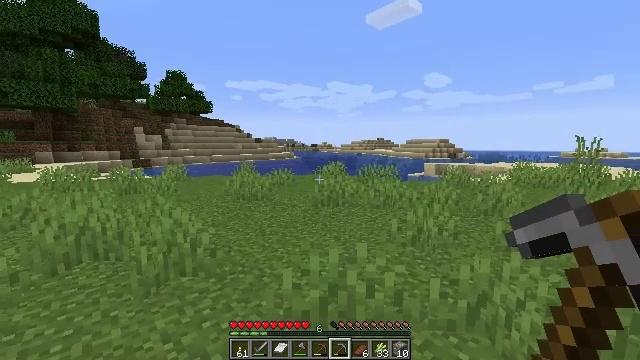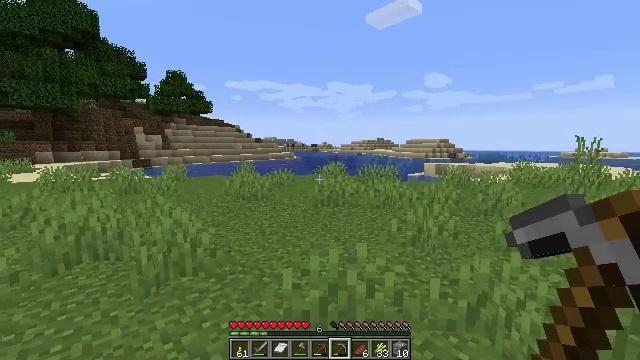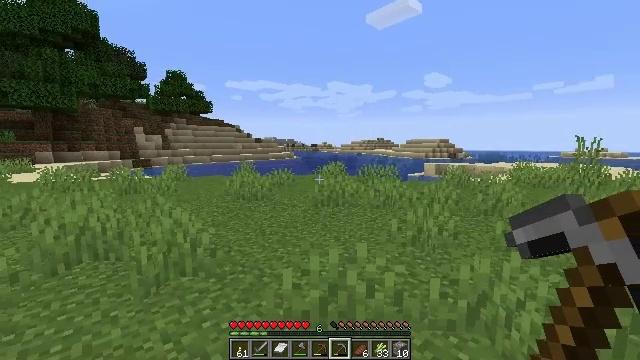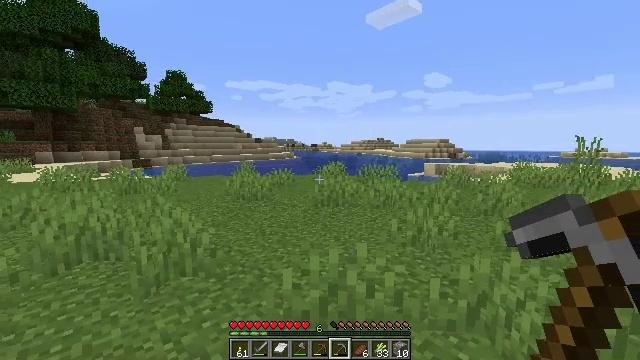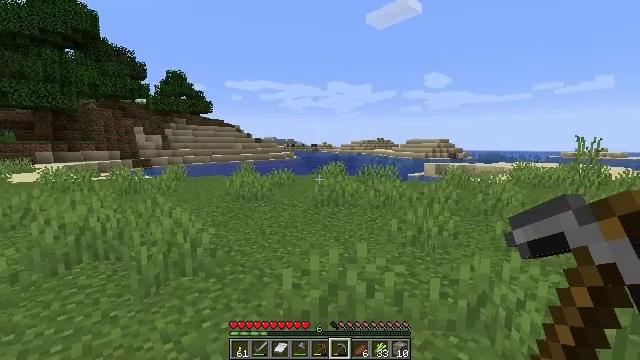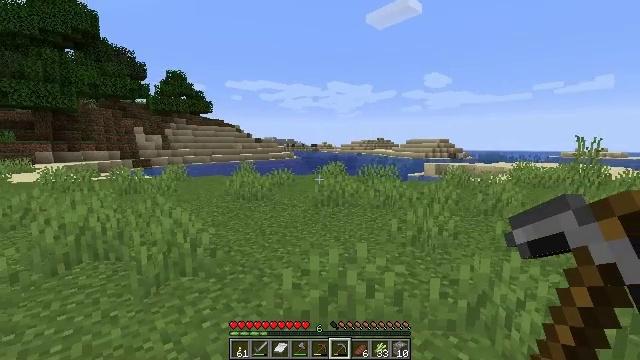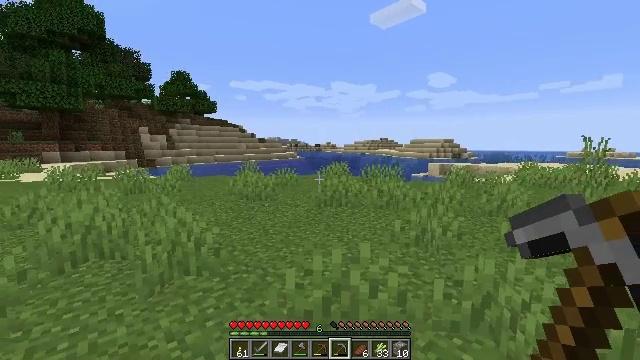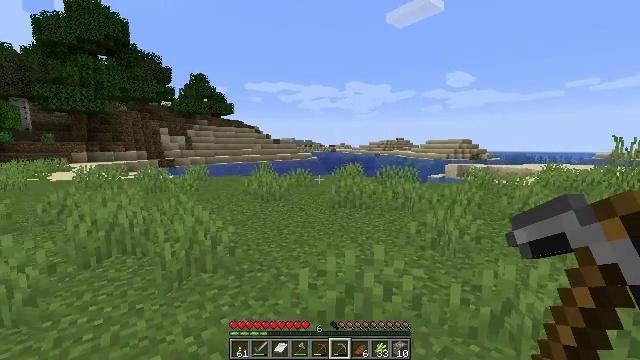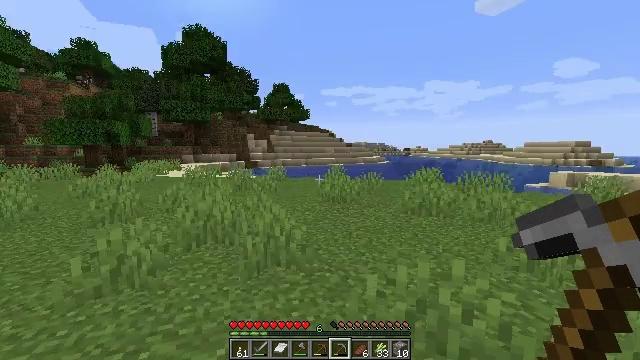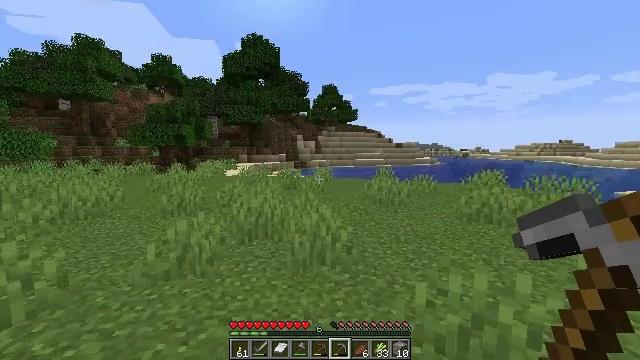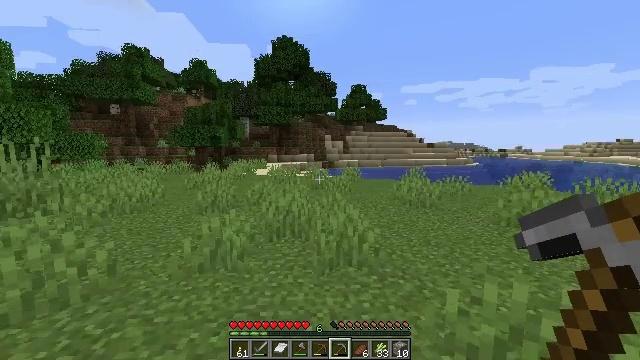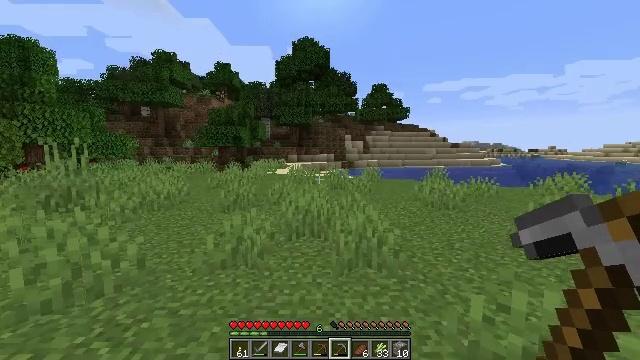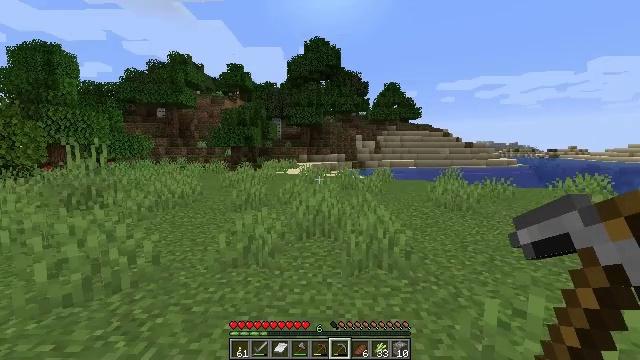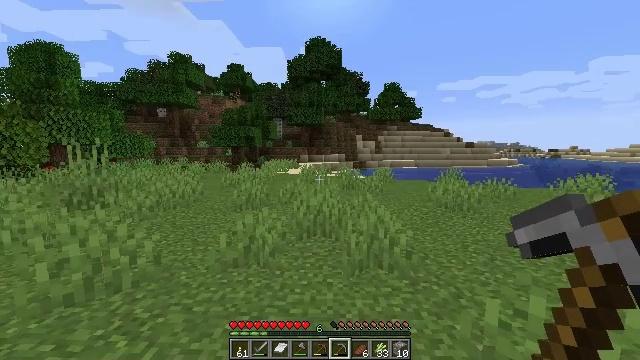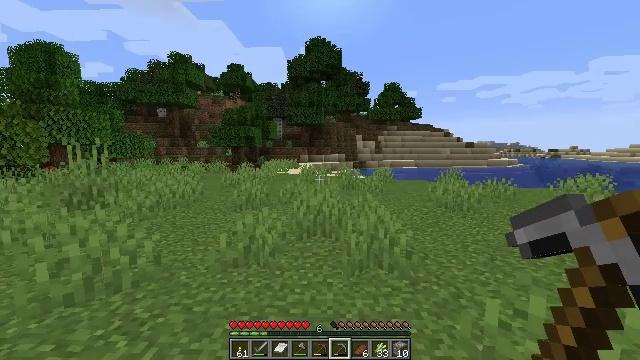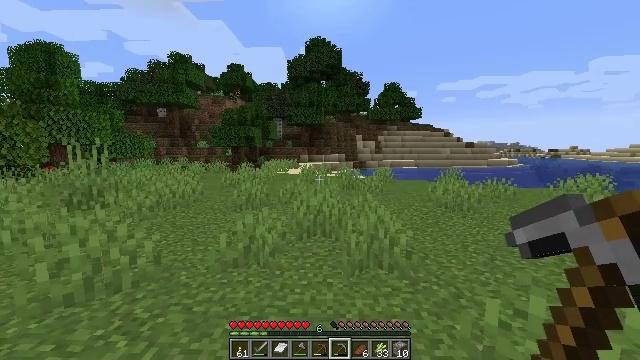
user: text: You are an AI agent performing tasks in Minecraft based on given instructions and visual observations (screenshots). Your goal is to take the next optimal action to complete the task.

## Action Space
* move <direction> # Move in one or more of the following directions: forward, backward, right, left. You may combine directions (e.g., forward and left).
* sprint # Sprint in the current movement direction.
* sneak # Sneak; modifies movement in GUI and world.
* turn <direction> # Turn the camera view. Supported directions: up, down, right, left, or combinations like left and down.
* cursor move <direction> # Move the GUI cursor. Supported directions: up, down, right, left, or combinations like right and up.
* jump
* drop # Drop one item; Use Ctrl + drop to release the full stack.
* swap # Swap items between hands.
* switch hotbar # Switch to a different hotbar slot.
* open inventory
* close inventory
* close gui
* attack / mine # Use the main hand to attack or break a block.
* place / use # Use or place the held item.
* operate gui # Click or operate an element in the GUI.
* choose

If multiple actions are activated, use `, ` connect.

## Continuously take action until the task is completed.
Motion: motion action
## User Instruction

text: Trim the tree by mining oak leaves.
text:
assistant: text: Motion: no_op
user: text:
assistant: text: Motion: no_op
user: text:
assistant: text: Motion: no_op
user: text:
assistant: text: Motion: no_op
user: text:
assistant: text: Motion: no_op
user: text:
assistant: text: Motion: no_op
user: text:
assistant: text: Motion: turn left
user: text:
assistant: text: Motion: turn left
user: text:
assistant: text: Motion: turn left
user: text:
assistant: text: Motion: turn left
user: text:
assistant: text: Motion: turn left
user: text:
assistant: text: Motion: turn left
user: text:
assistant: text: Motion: no_op
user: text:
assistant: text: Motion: no_op
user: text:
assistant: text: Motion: no_op
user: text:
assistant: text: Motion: no_op
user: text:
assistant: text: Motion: no_op
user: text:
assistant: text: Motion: no_op
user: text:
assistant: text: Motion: no_op
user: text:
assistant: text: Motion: no_op
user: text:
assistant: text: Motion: no_op
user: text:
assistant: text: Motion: no_op
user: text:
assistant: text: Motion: no_op
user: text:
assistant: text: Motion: no_op
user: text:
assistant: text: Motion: no_op
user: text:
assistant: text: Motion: no_op
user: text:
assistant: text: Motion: no_op
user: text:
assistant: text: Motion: no_op
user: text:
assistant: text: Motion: no_op
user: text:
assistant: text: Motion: no_op